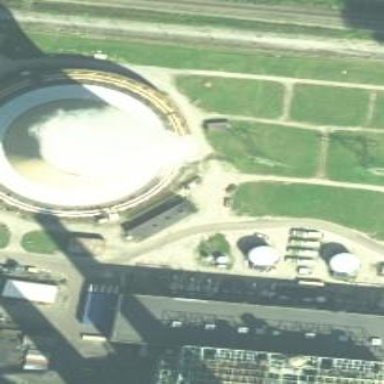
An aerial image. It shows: Industrial building with cooling tower. The cooling tower is man-made structure designed for cooling purposes.